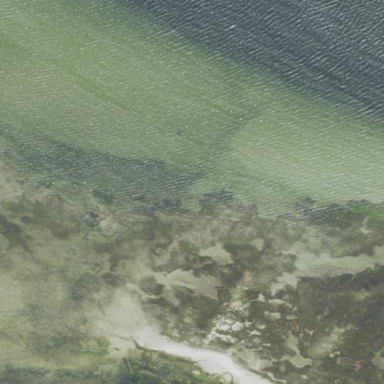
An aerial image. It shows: Saltmarsh wetland.